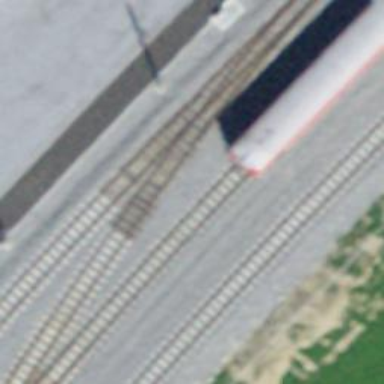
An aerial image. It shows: Narrow-gauge railway with one track passing through service yard. The railway is electrified with contact line.